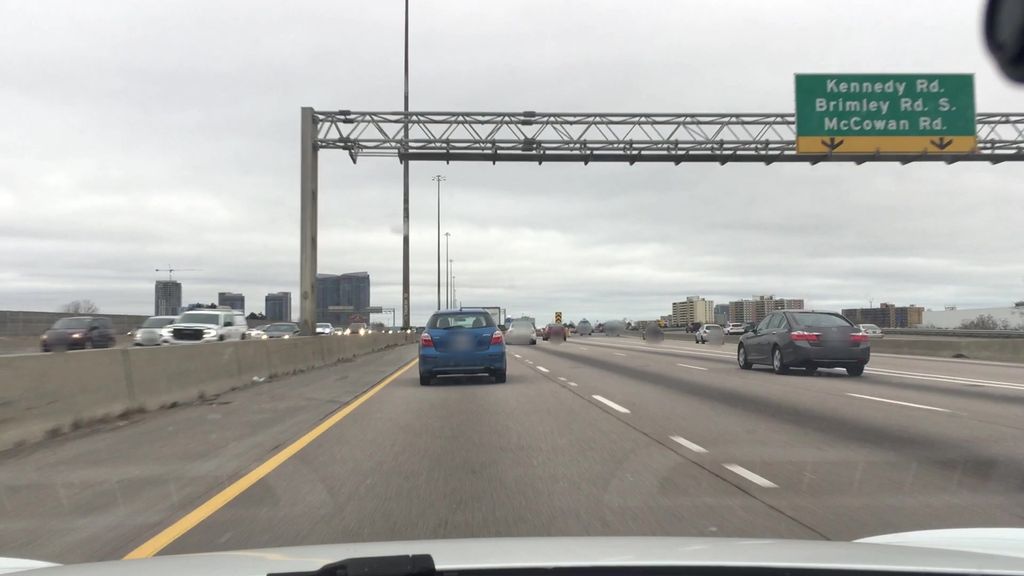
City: toronto